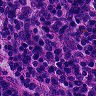
Metastatic tissue present: no